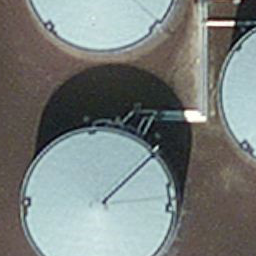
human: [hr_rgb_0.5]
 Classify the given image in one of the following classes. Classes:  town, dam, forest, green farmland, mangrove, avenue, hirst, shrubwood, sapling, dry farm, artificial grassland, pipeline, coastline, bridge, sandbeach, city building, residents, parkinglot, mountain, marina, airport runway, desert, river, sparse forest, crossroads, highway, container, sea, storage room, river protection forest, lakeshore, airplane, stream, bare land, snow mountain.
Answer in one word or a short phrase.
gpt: storage room